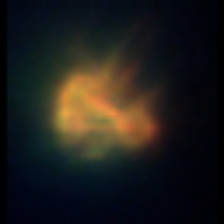
Taxon: Ciliates
Group: Other